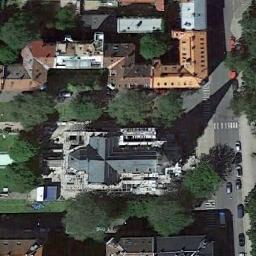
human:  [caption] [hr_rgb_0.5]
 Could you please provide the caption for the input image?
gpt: The church with a tower and the rest of the church has a green cross-shaped roof .

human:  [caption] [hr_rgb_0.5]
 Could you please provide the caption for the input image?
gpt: This is a church that looks like a cross from above .

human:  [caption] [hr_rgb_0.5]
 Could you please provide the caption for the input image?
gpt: A church with a white and black roof  The main roof is a cross  The church is surrounded by trees  There are many buildings and roads around the church .

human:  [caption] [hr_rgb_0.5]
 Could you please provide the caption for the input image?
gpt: The church is surrounded by some buildings and trees with a road passed by .

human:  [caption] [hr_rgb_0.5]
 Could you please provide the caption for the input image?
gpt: There are many trees near the church .